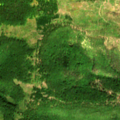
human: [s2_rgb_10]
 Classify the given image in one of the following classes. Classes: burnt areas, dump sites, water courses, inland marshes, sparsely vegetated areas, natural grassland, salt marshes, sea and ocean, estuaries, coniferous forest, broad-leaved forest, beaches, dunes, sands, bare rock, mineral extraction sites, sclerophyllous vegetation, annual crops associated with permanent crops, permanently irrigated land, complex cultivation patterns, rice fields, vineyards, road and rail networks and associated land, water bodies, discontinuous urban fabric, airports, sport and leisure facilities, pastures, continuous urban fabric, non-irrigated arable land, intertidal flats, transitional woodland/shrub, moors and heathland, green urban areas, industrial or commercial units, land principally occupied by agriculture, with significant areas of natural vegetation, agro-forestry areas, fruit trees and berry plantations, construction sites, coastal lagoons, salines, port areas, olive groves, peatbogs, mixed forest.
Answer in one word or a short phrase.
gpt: broad-leaved forest, mixed forest, transitional woodland/shrub